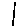
Label: line